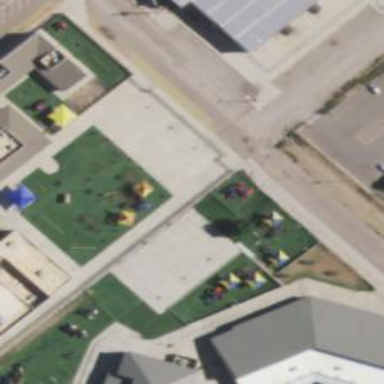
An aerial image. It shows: Playground area for leisure activities on the land.